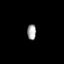
Tissue: prostate
Cell type: Fibroblasts
Senescence score: 0.8639
Nuclear area (px): 138
Mean DAPI intensity: 160.79